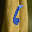
Label: 6